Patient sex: F
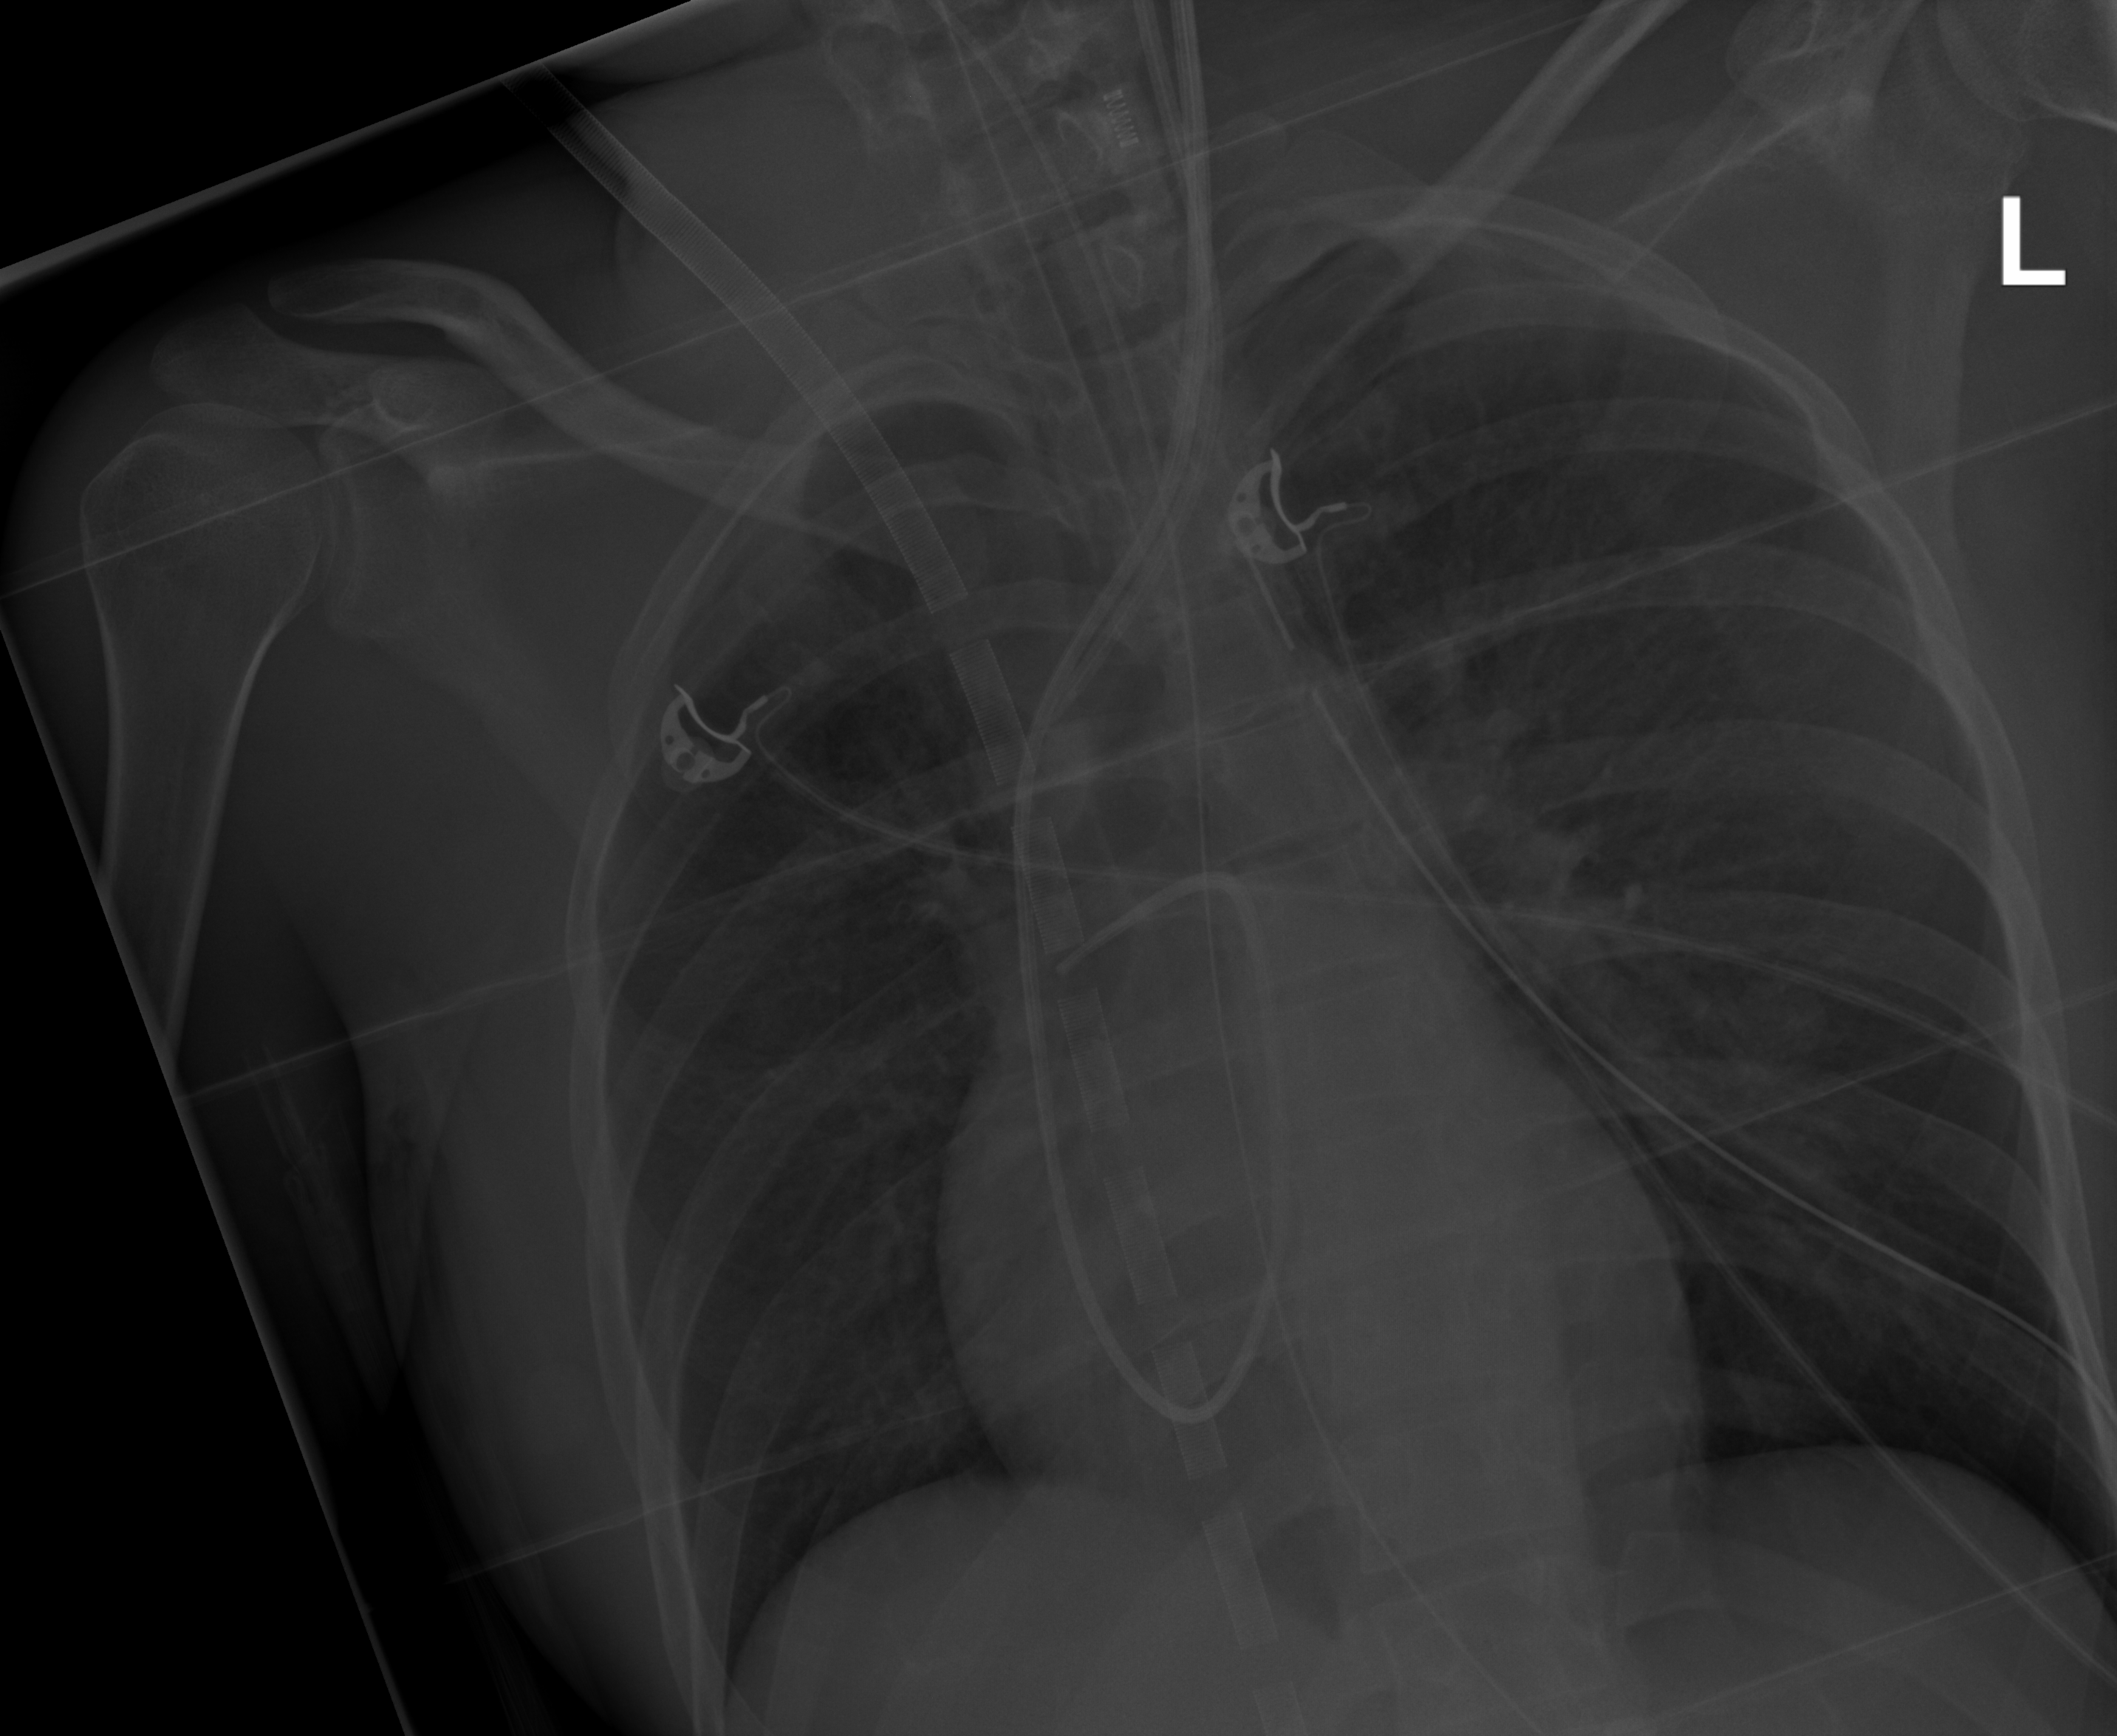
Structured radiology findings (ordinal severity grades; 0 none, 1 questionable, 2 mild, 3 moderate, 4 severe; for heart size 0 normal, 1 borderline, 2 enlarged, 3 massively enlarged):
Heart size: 2
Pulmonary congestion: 2
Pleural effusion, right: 0
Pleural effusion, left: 0
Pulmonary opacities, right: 3
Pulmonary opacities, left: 3
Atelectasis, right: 2
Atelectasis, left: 2